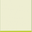
Piece: xx